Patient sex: M
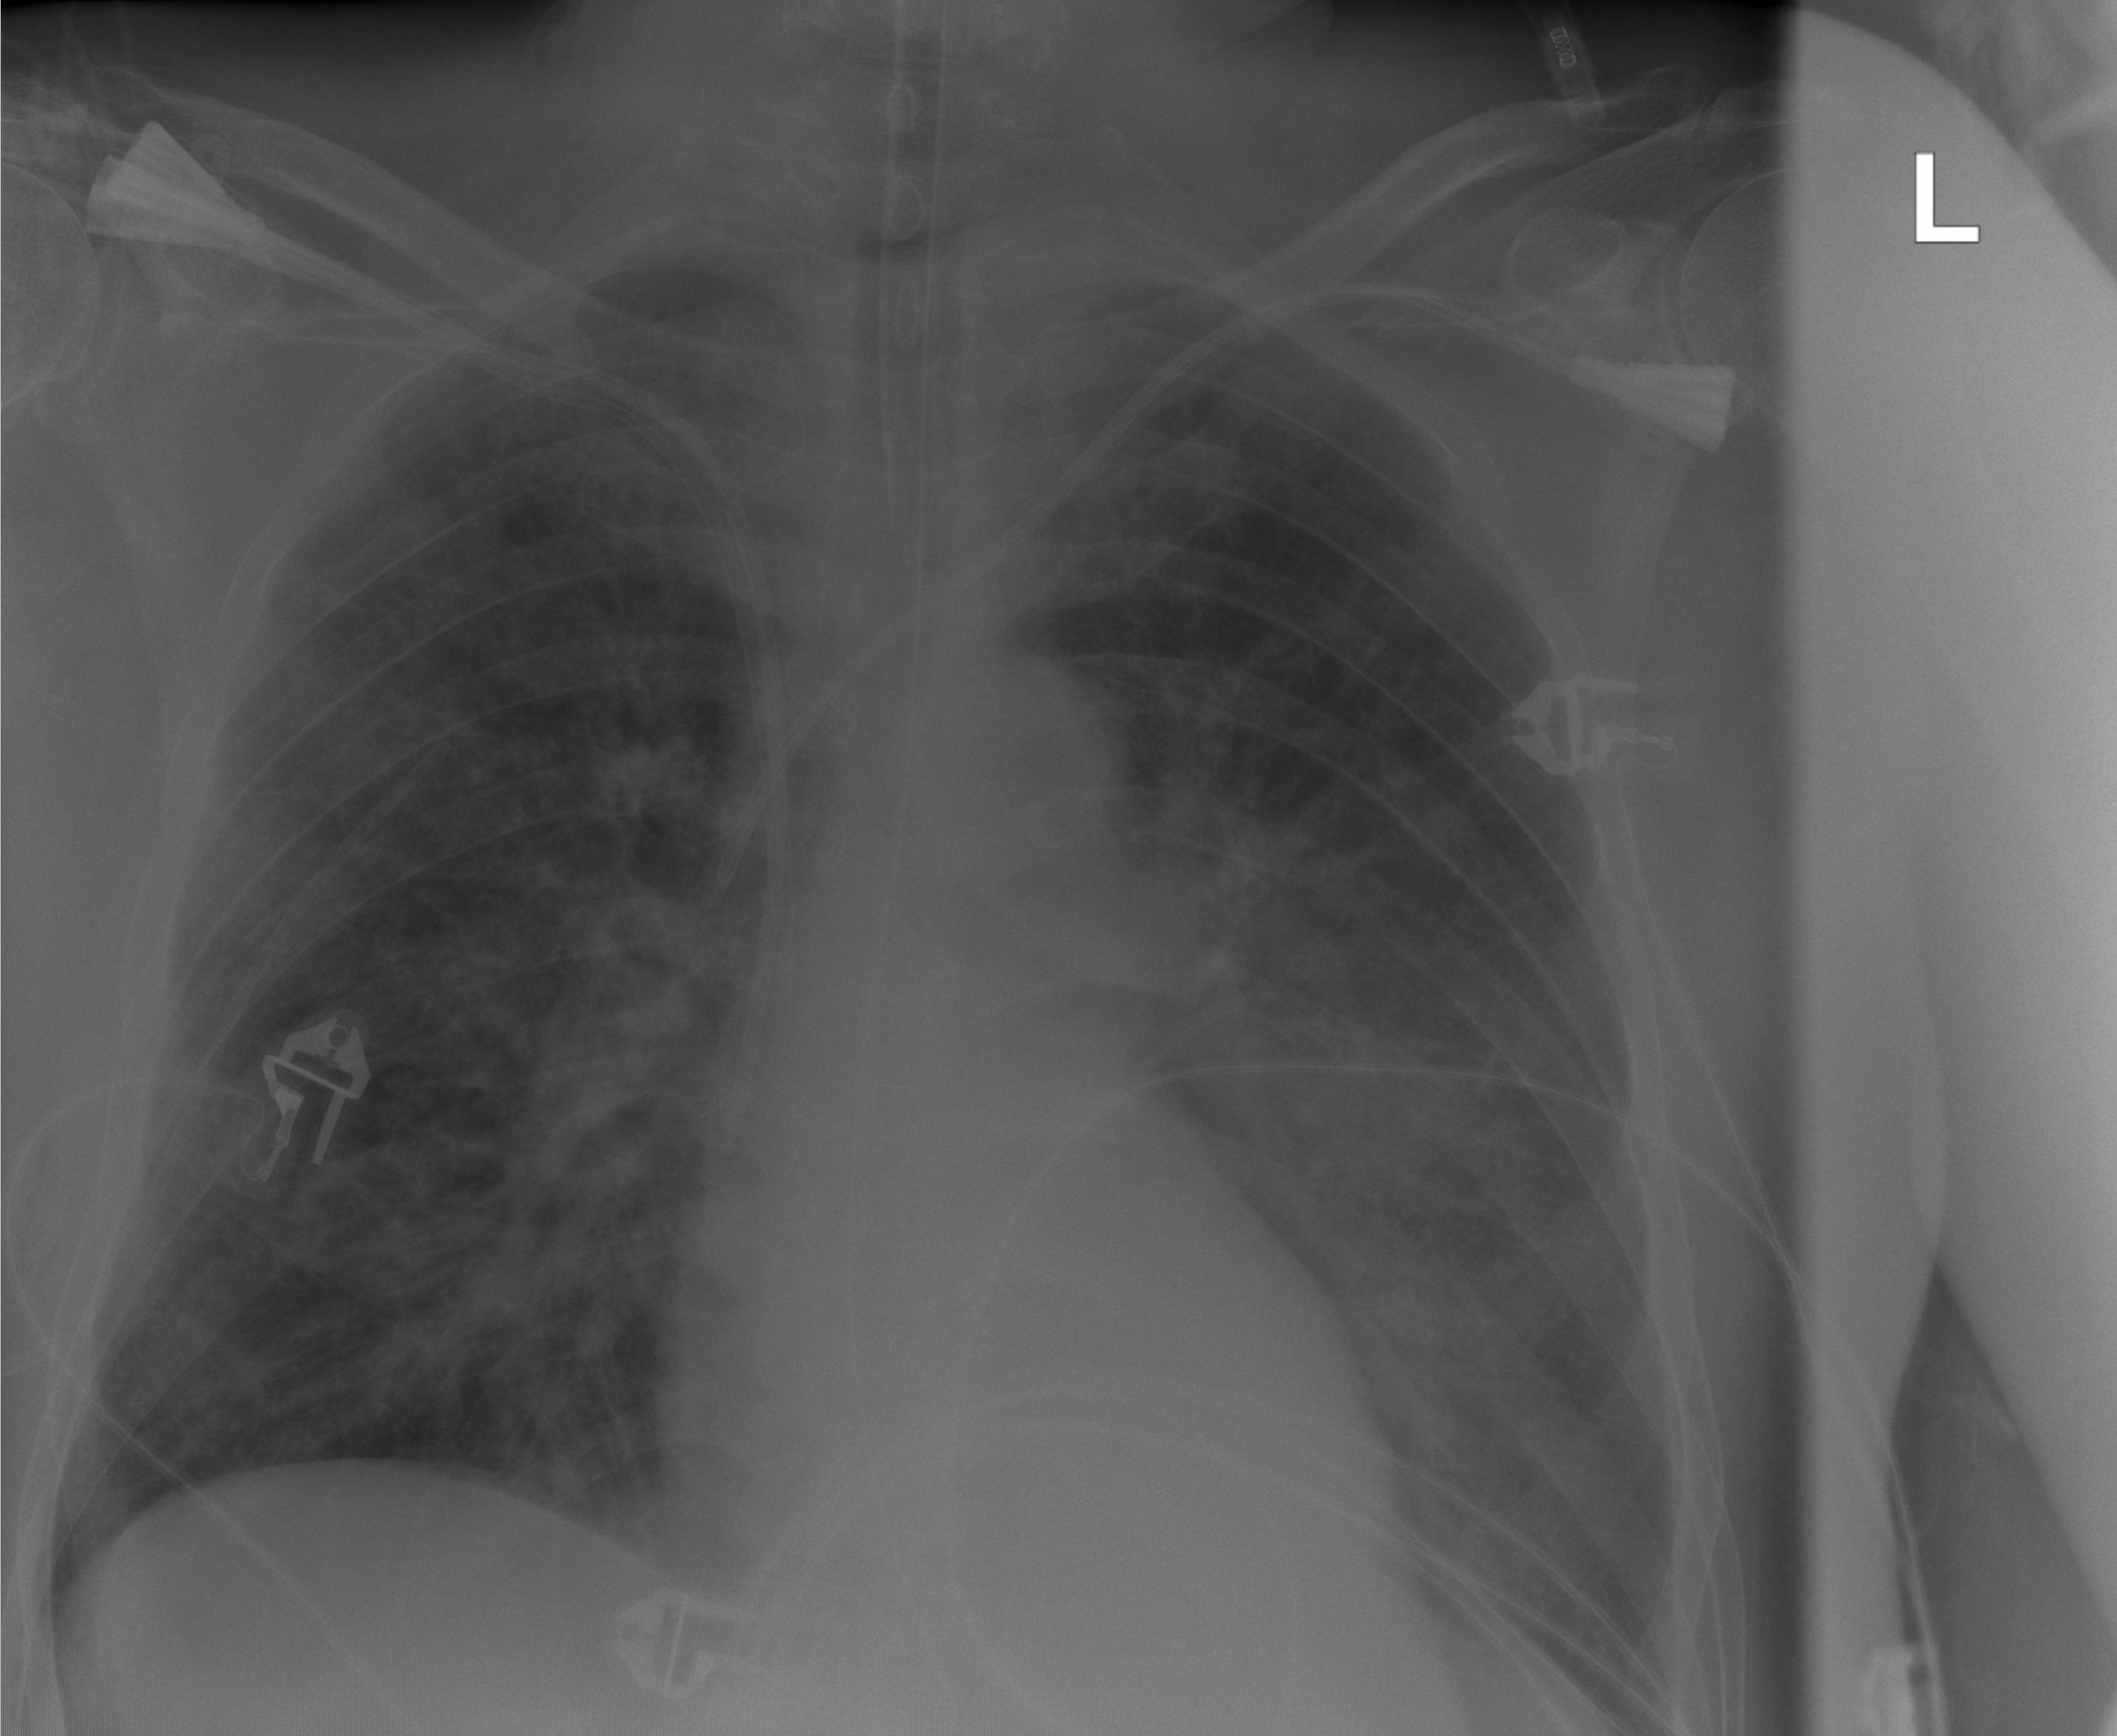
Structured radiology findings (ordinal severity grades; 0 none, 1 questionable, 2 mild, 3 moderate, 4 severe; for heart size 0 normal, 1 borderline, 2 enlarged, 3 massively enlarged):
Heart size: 0
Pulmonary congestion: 0
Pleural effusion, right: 0
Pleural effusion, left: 0
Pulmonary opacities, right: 1
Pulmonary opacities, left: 2
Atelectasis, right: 0
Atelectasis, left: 2